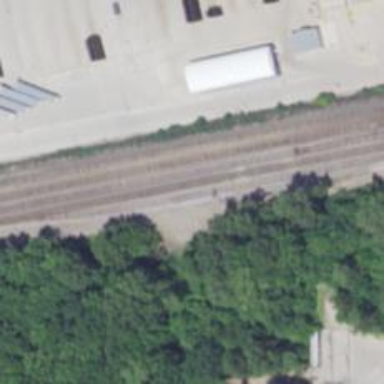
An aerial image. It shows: Railway siding for service.